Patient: sex M, age 65
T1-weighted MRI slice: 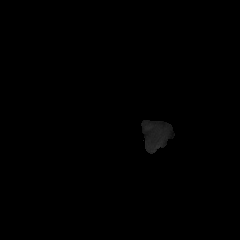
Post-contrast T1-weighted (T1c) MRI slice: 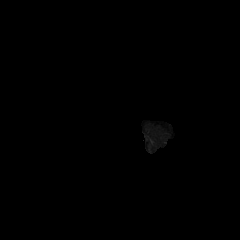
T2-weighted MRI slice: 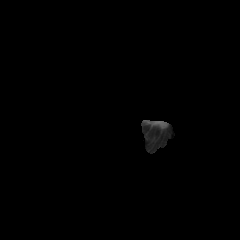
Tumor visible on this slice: no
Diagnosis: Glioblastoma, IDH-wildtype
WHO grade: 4